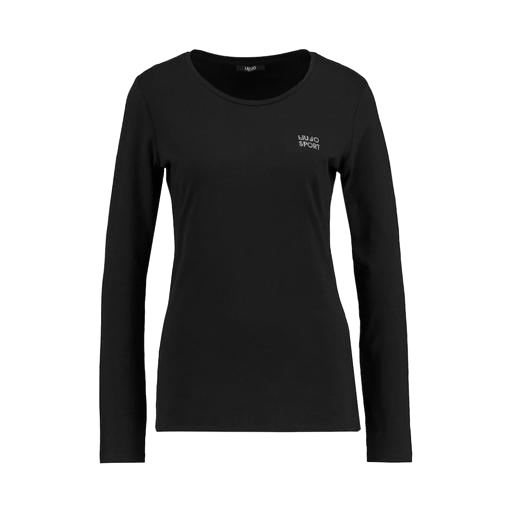
black women's long sleeve t-shirt, long-sleeve t-shirt only macy, longsleeve t-shirt, white background